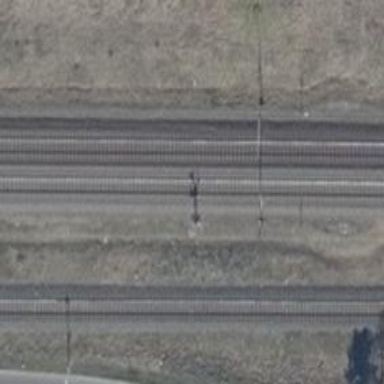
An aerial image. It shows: Milestone along the railway track with catenary mast.